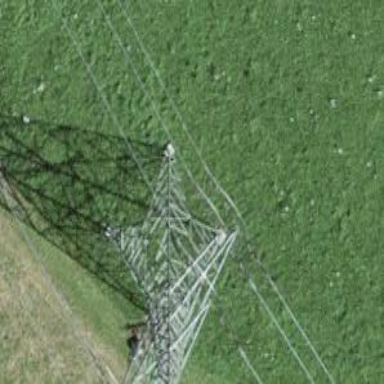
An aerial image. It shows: Power tower.